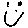
Label: smiley face